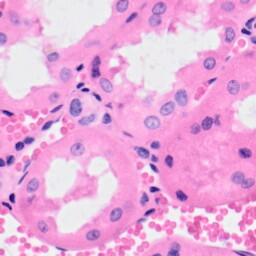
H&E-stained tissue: Kidney